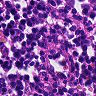
Metastatic tissue present: no